Question: I am creating a parameter for my report where the Label is the employee name, and the value is their Staff No. This is fine if everyone only has one staff number, however I have a number of people who have multiple, and I need all the data to be pulled through when I select their name, so that means multiple values.
Is this possible and if so how, i have tried separating the numbers with commors but this makes the report fall over.

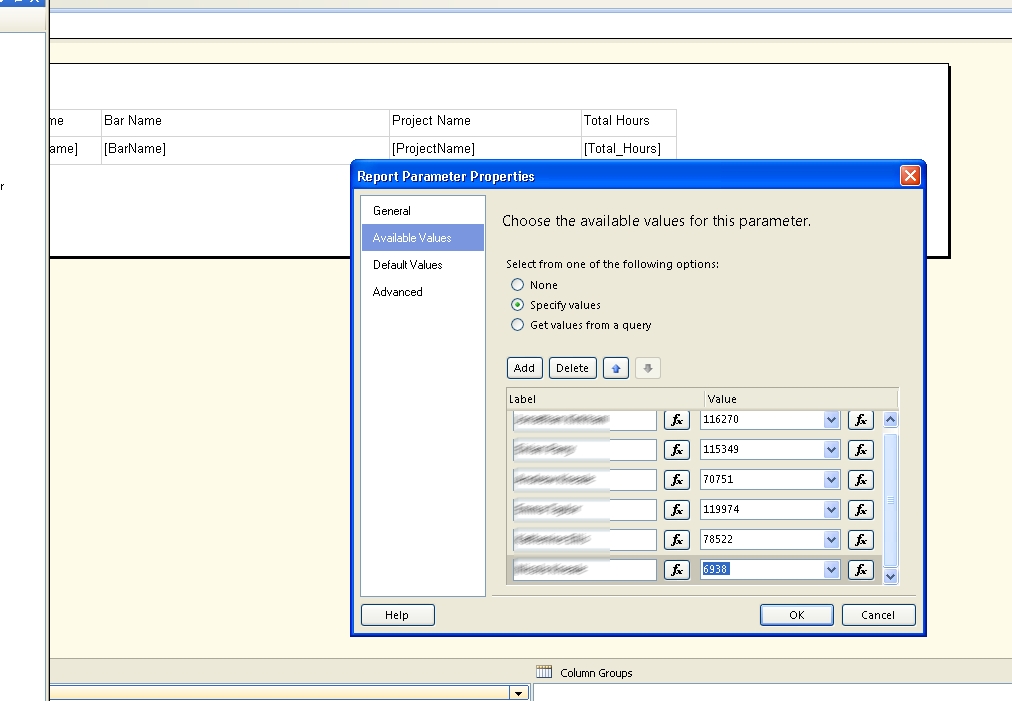
Answer: You should handle this in your query. Set up the parameter to accept an employee's name, and then filter the data in the report based on a look-up of that employee:
'''
SELECT *
FROM YourReportView
WHERE EmployeeId IN (
SELECT Id
FROM SomeEmployeeTable
WHERE EmployeeName = @EmployeeName
);
'''
The '@EmployeeName' parameter would be mapped to the SSRS parameter.